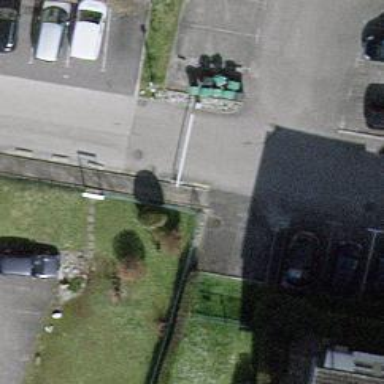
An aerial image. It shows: Lift gate barrier.